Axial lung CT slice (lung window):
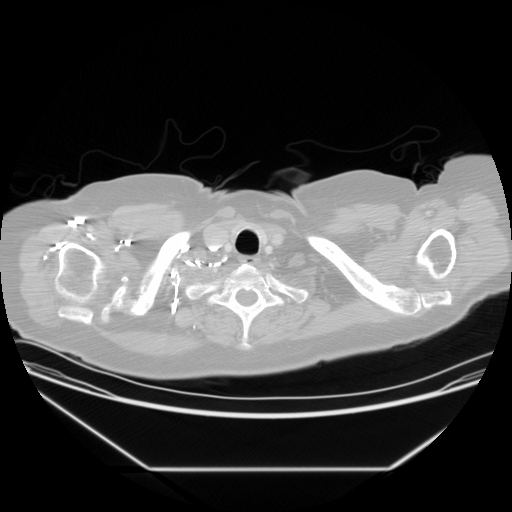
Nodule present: no